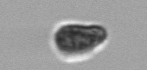
Label: Pseudochattonella_farcimen